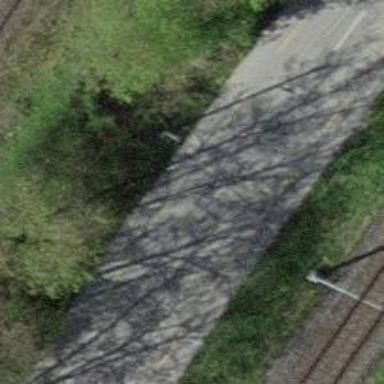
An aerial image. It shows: Unclassified road with designated cycle lane.